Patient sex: M
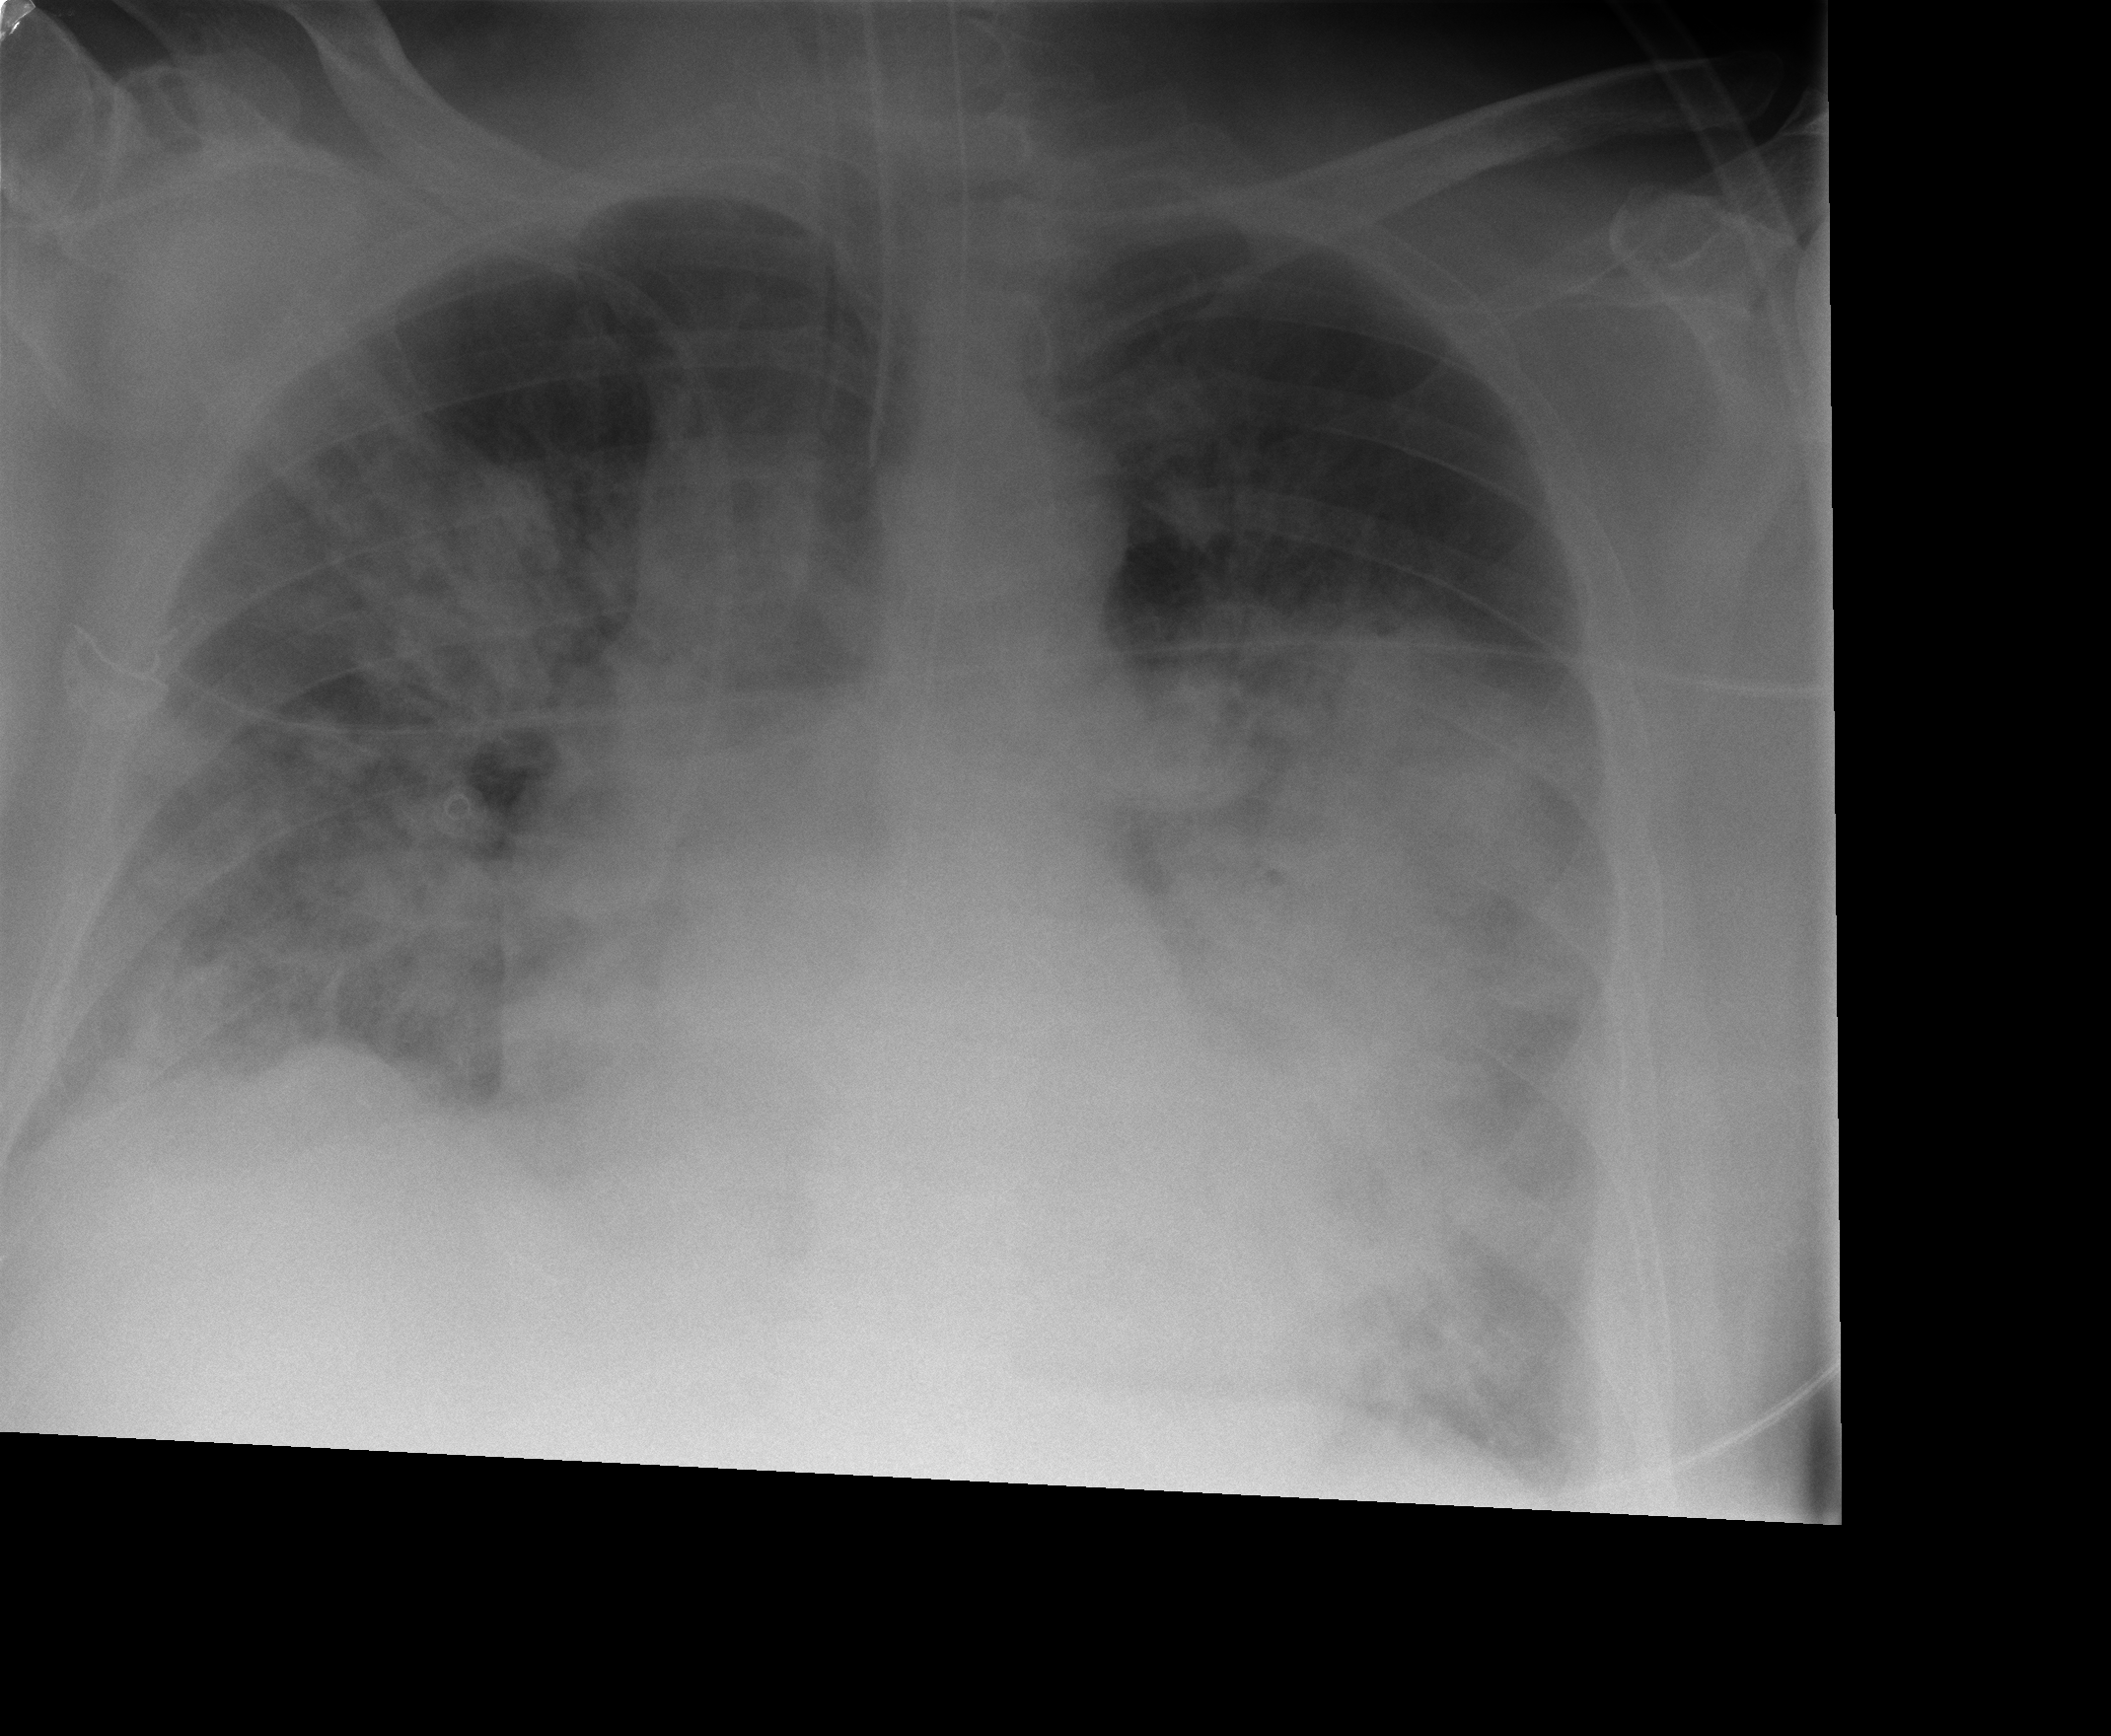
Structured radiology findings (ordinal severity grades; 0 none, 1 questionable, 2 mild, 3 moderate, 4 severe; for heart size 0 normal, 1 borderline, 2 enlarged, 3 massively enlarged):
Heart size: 0
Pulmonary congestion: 0
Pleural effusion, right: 2
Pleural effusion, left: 2
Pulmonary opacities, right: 3
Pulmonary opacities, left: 4
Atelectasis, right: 3
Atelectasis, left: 3